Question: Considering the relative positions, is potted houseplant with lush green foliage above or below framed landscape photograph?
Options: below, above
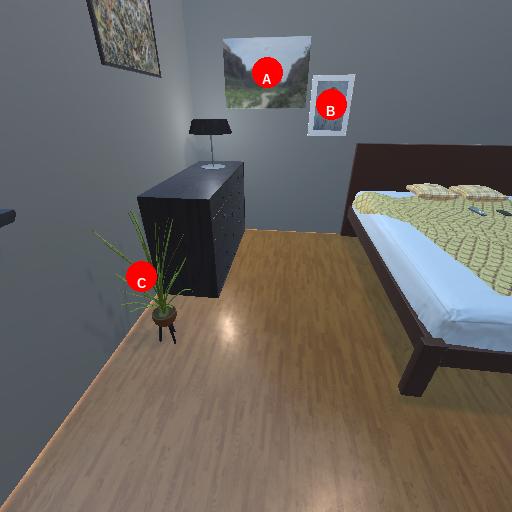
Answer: below